Question: I'm having an issue with the 'ComboBox.SelectedValue' where I keep getting a 'NullReferenceException' even though I have a value in it. i get this error after i close the program it set the value back to null i believe, because when i run it, it works fine i can chose from the comboBox but when i close, i get that error.
I connected the 'comboBox' with Data Binding mode (image-A1) . Here is my code, hope you can help
'''
private void comboBox_SelectedIndexChanged(object sender, EventArgs e)
{
if (comboBox.SelectedValue == null)
{
MessageBox.Show("NULL");
}
else
{
label2.Text = comboBox.SelectedValue.ToString();
}
}
'''
This is the query i'm using if it helps
'''
SELECT Company, Code FROM Companys ORDER BY Code
'''

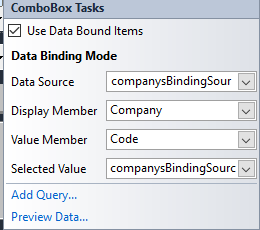
Answer: I think you are accessing wrong combobox values,
It should be
'''
private void comboBox2_SelectedIndexChanged(object sender, EventArgs e)
{
if (comboBox2.SelectedValue == null)
{
MessageBox.Show("NULL");
}
else
{
label2.Text = comboBox2.SelectedValue.ToString();
}
}
'''